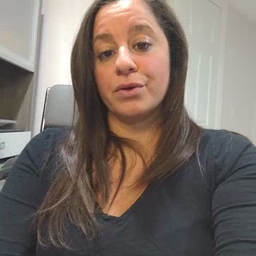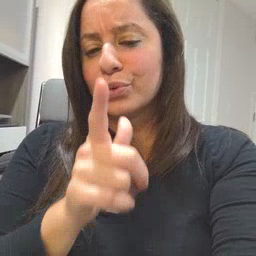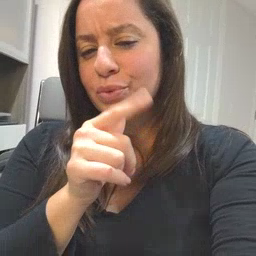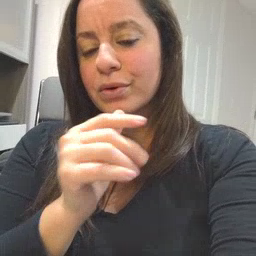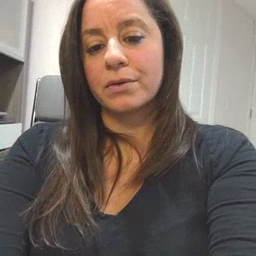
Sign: who